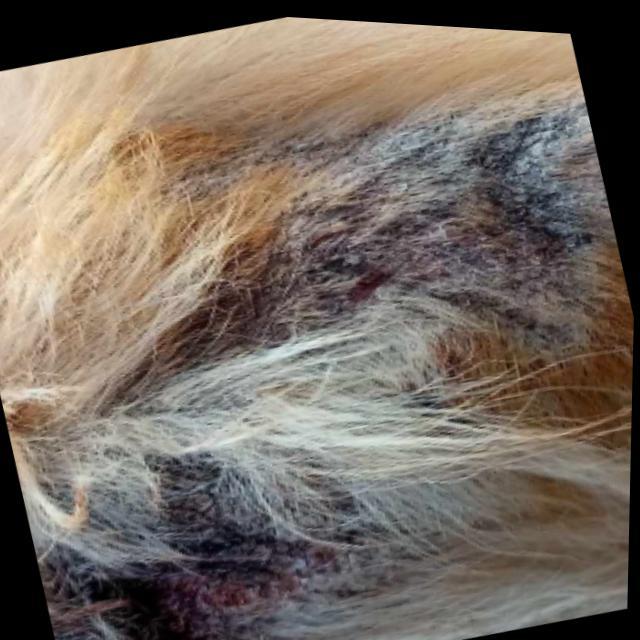
Canine demodicosis (Demodex mange) — caused by Demodex canis mites. Presents with alopecia, follicular papules, pustules, and comedones. Often localized on face and forelimbs.